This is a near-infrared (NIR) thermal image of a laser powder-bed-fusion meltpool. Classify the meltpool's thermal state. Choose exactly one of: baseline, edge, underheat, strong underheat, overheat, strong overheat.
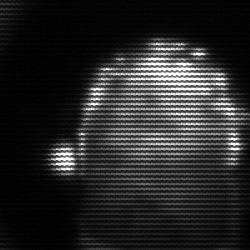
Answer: baseline